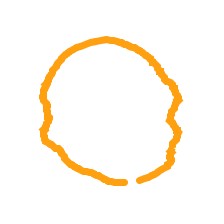
Shape: circle